Question: I see everywhere that google plus api is readonly. But i saw this app screenshot.

How did they do then? Even the docs say its read only.
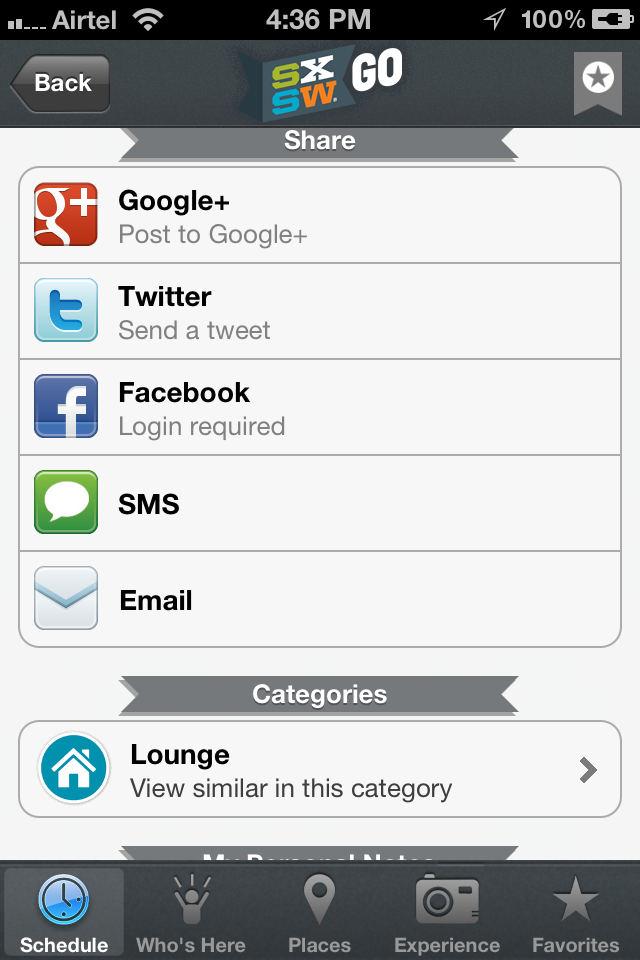
Answer: The API is indeed still read-only. We worked directly with SXSW on this year's mobile app to enable sharing... it's not a feature that is generally available at this time.